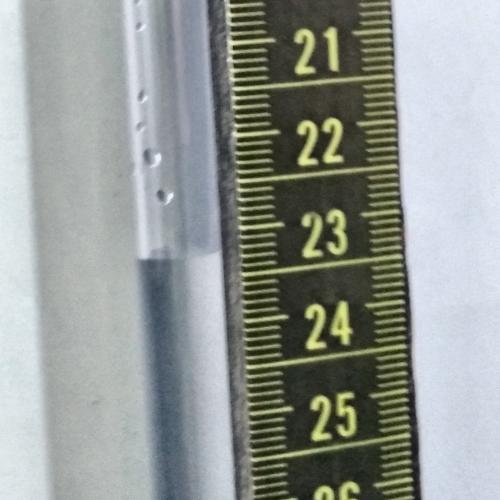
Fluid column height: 23.3 cm